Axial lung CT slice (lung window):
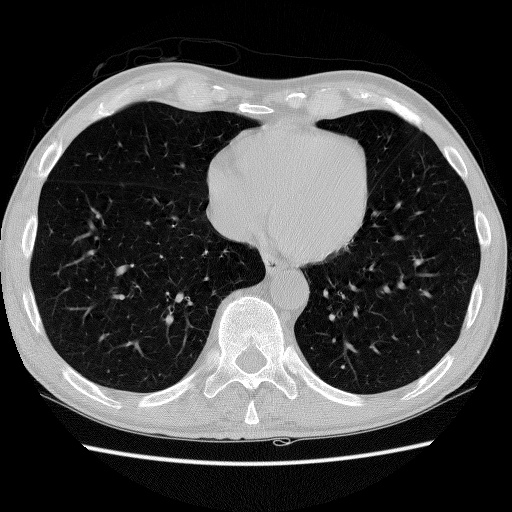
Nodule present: no